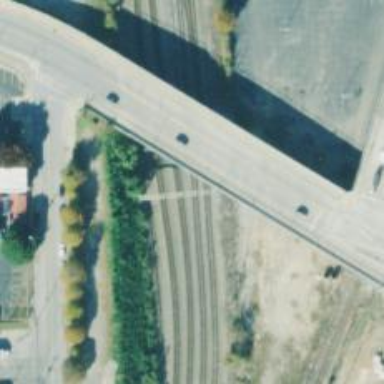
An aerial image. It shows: Railway signal.